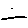
Label: line